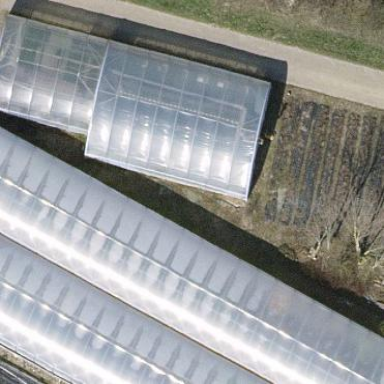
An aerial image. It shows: Greenhouse.